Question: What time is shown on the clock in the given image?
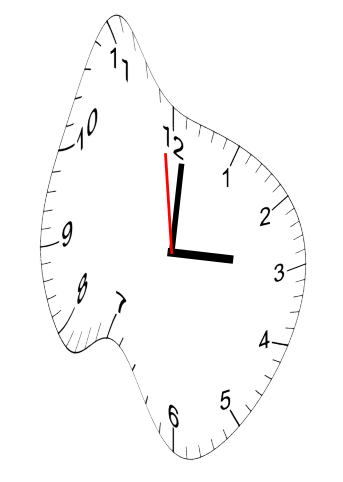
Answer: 03:00:59